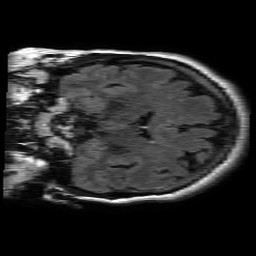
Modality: FLAIR
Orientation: coronal
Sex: female
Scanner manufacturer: philips
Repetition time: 11 s
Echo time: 0.125 s